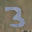
Label: 3